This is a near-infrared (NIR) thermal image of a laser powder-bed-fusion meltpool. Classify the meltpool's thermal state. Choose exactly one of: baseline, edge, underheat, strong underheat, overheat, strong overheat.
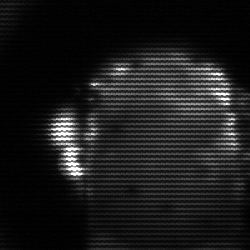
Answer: baseline